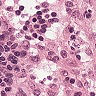
Metastatic tissue present: no